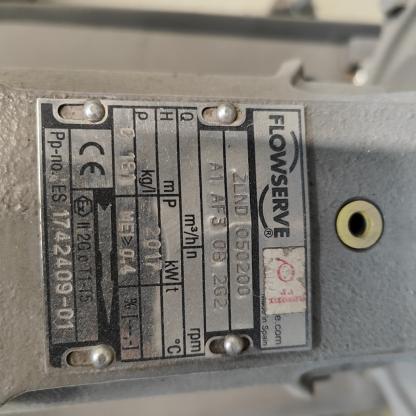
Klasa: tabliczka-znamionowa